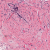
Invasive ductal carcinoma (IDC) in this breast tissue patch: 1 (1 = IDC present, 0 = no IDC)